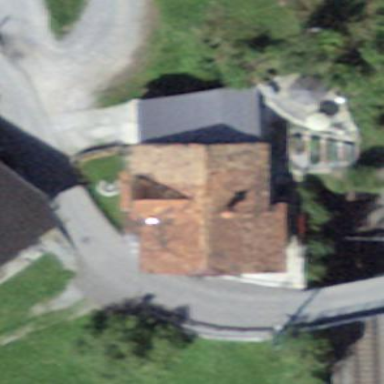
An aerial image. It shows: Farm building.